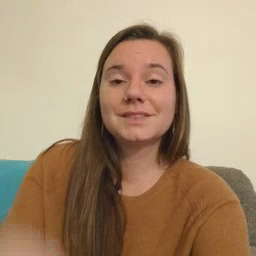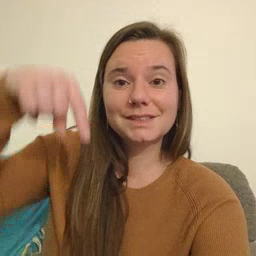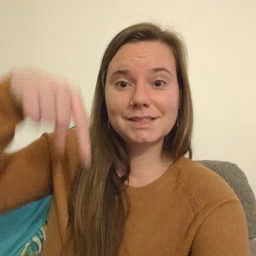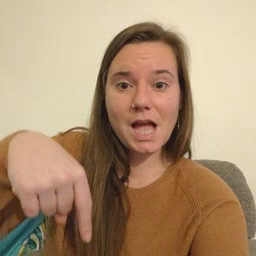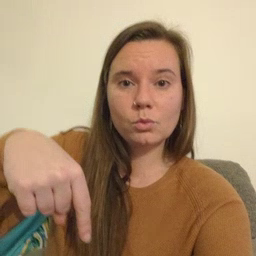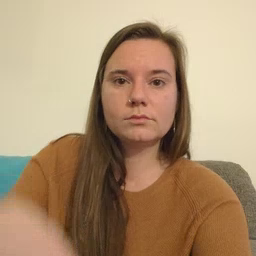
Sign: down